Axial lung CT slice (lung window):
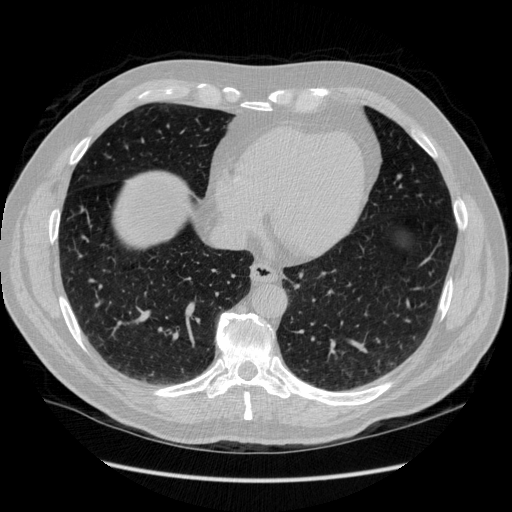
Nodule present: no